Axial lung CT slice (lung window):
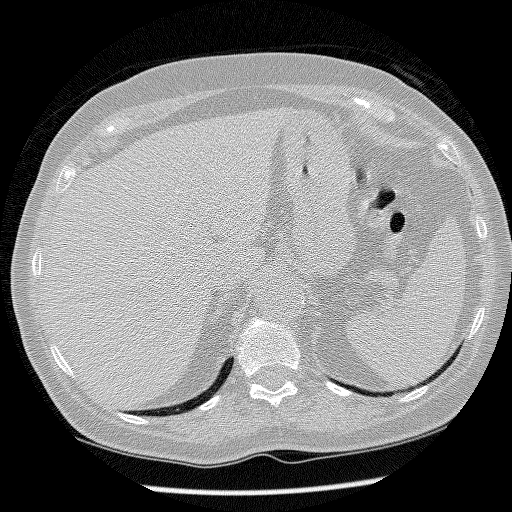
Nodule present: no